Interaction volume radius: 10 \u00c5
Interaction volume height: 10 \u00c5
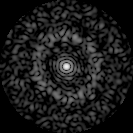
Disorder parameter: 0.8463